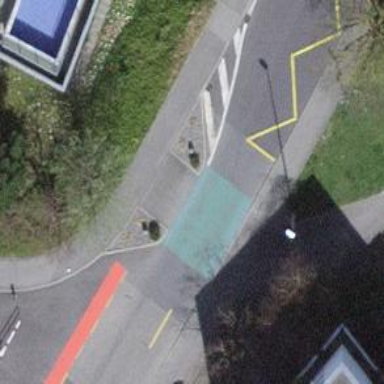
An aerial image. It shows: Uncontrolled road crossing with surface markings.